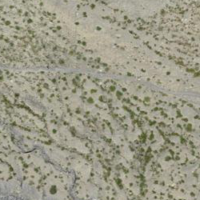
EUNIS habitat code: 48
Species observed at this site:
Chamaenerion dodonaei